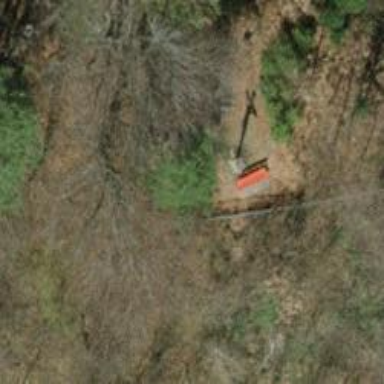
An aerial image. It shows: Historical wayside cross located at viewpoint for tourism.